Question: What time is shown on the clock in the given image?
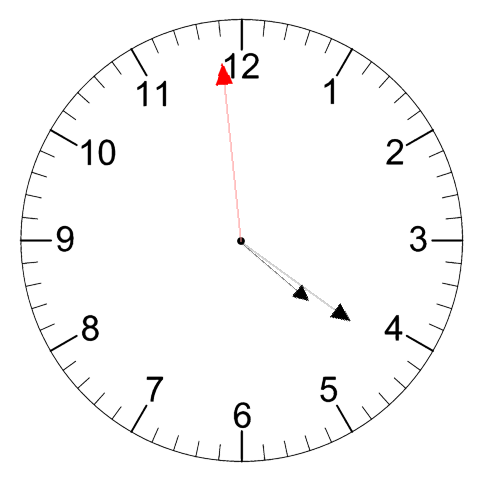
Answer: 04:20:59